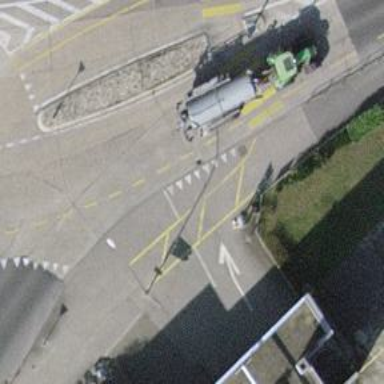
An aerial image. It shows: Unmarked crossing on the road.